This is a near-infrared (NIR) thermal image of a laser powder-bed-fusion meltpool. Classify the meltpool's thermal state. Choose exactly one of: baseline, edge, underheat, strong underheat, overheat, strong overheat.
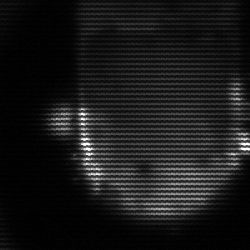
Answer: baseline